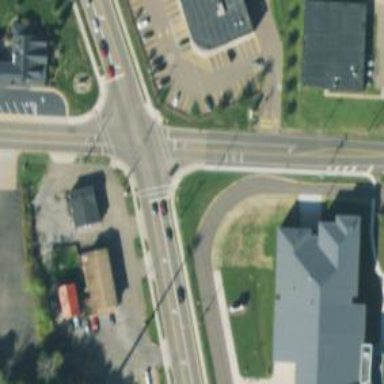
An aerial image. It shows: Crossing with marked lines on the road.